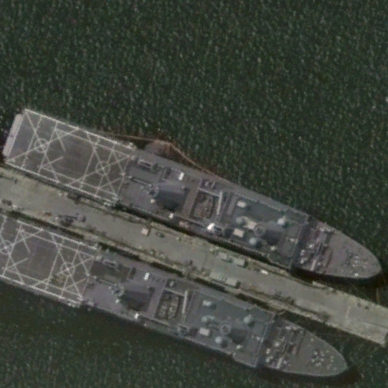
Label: combat